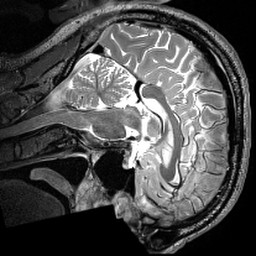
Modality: T2w
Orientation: sagittal
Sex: male
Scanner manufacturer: siemens
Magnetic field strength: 3 T
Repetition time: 3 s
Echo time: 0.418 s